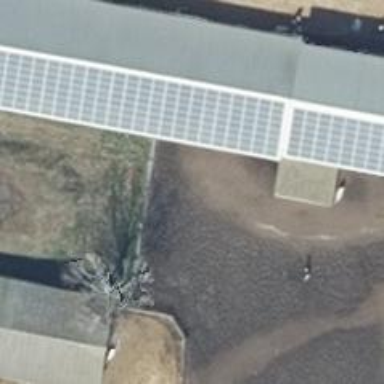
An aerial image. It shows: Gabled roof of grey-colored farm auxiliary building with its roof oriented along the structure.